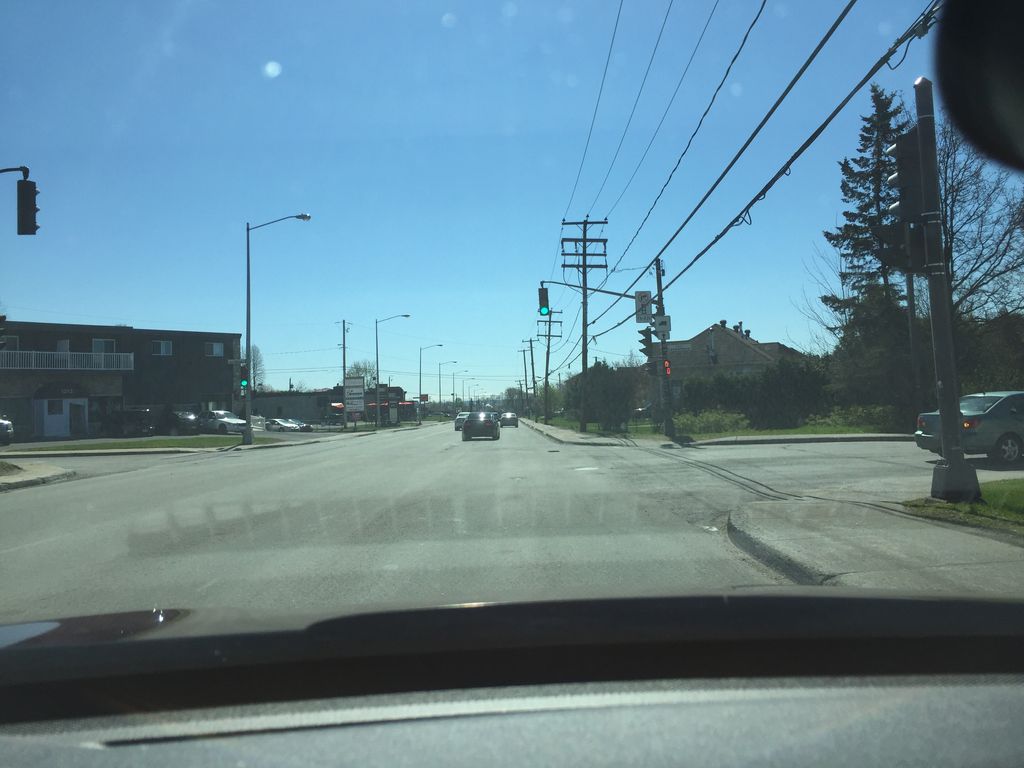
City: quebec_city